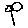
Label: flower